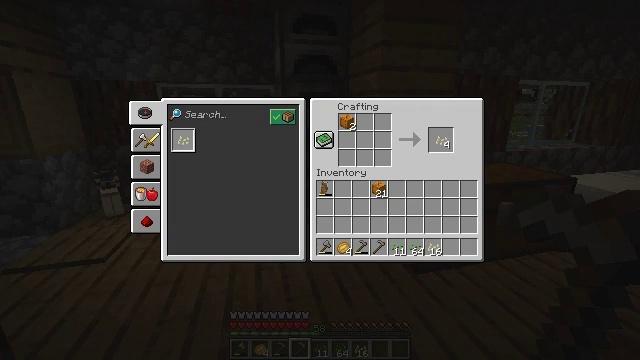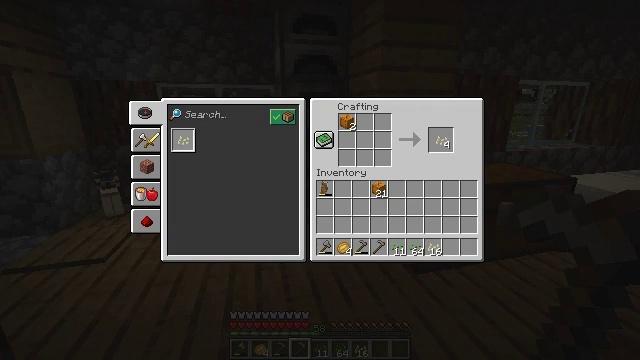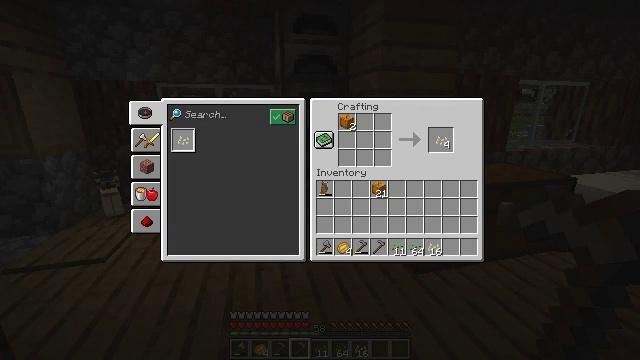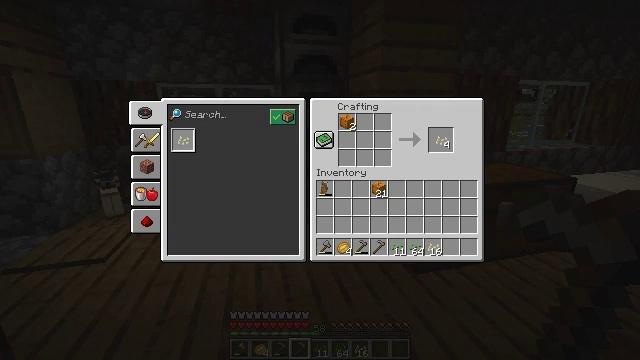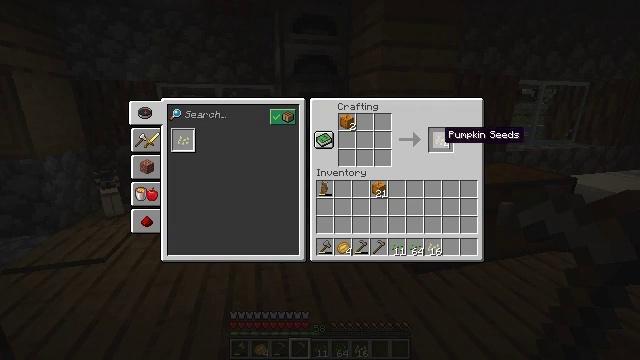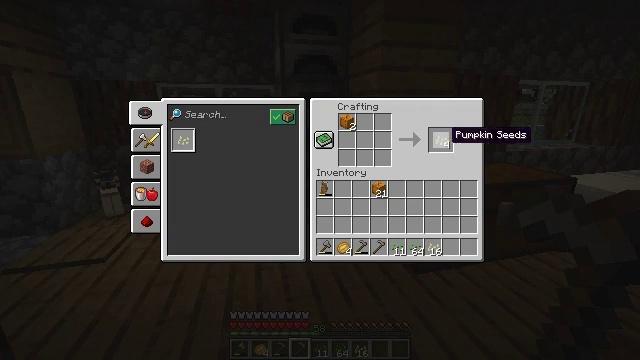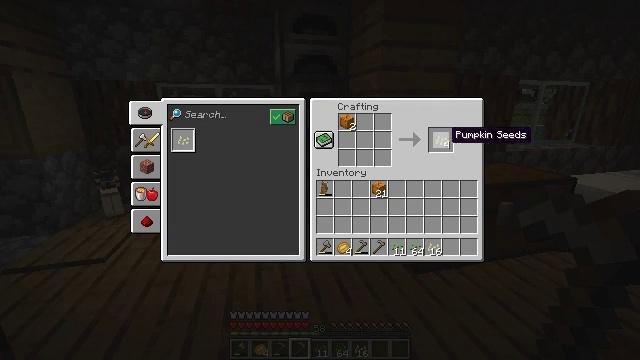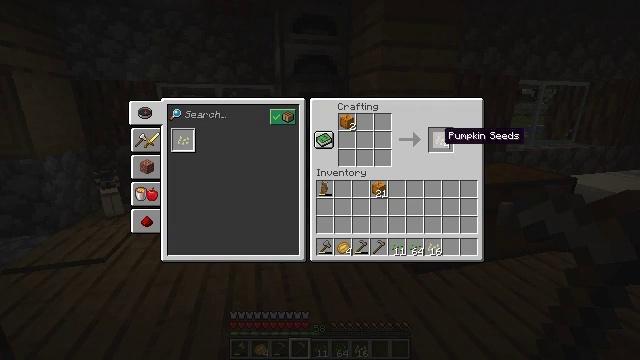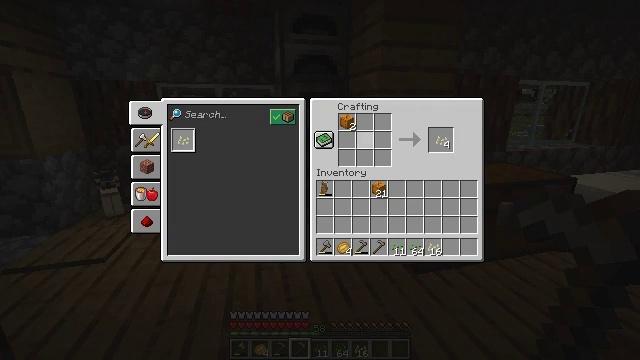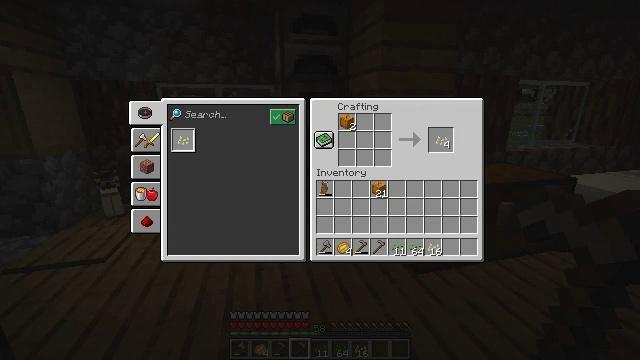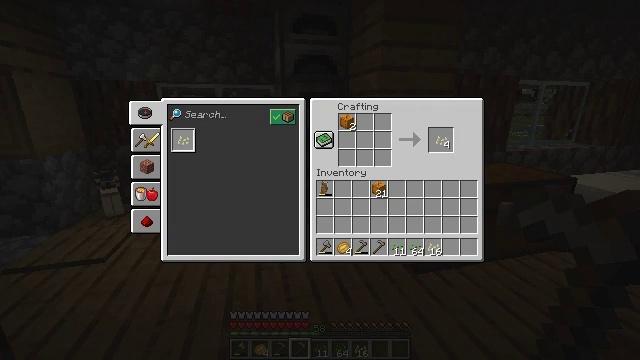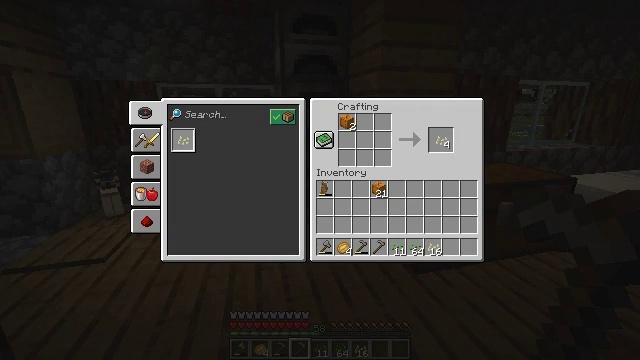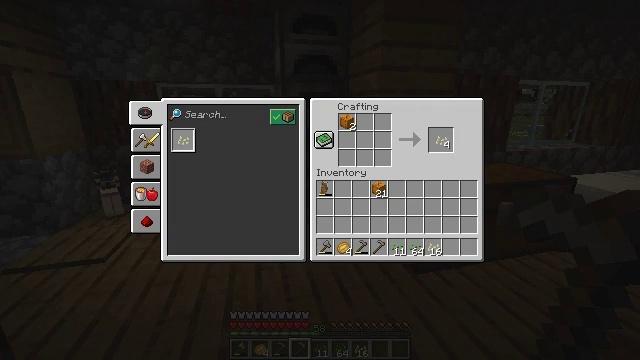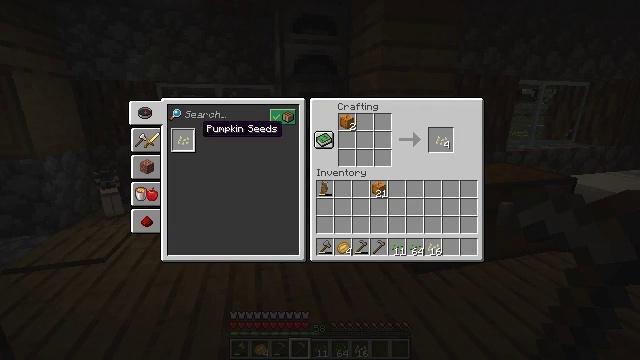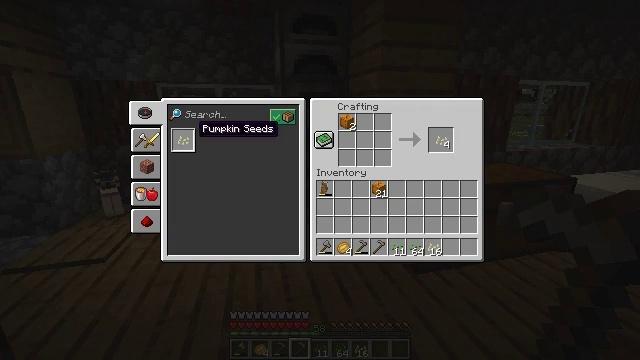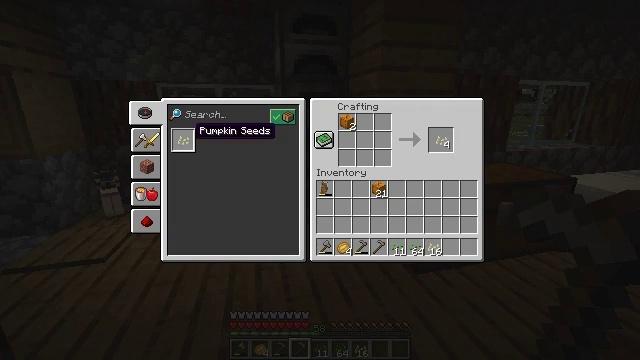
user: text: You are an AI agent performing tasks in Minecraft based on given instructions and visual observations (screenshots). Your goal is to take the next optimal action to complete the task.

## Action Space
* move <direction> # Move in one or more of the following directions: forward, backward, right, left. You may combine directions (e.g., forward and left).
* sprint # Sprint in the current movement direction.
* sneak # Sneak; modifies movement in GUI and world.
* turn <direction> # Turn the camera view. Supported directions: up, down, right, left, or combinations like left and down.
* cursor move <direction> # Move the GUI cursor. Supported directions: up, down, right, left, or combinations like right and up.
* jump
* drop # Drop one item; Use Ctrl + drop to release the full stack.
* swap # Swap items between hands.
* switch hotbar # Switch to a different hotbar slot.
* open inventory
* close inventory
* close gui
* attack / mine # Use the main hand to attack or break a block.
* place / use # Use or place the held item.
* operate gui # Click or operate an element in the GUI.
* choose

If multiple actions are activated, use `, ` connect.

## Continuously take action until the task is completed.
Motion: motion action
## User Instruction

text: Make pumpkin seeds from a pumpkin using the crafting menu.
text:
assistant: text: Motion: no_op
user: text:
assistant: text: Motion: no_op
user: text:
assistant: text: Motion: no_op
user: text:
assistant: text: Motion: cursor move right
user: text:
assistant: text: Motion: cursor move right
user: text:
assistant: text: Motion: no_op
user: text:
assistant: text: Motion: cursor move left
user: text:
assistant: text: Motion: cursor move left
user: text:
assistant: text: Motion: cursor move left and up
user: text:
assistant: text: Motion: cursor move left
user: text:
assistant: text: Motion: cursor move left
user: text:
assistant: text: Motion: no_op
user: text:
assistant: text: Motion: cursor move left
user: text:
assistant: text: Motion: no_op
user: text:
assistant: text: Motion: no_op
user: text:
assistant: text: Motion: operate gui
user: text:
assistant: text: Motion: operate gui
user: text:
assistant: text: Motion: operate gui
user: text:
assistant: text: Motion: cursor move right
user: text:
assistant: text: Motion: cursor move right
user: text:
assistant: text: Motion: cursor move right
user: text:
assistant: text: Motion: no_op
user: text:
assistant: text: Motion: no_op
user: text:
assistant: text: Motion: cursor move right
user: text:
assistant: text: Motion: cursor move right
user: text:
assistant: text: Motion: no_op
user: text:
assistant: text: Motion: operate gui
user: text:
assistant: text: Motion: operate gui
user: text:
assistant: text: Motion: operate gui
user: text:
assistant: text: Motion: no_op